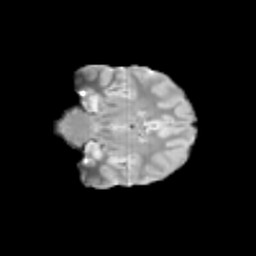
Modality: T2w
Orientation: coronal
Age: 11
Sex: female
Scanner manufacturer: siemens
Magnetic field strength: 3 T
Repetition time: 3.8 s
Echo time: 0.07 s